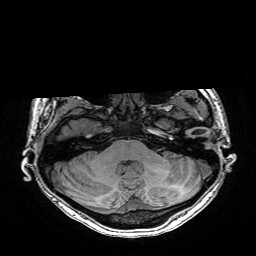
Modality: T1w
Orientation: coronal
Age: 21
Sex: female
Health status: healthy
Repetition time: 2.53 s
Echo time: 0.0034 s